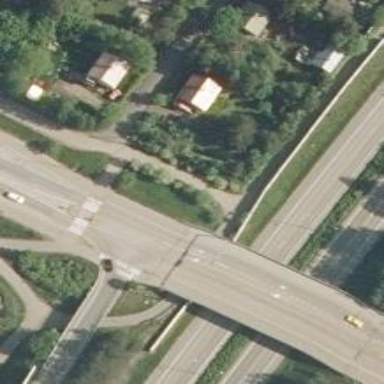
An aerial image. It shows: Bridge for cycleway.